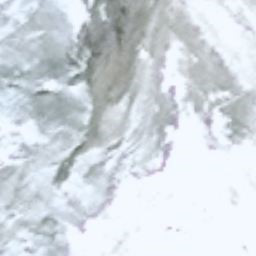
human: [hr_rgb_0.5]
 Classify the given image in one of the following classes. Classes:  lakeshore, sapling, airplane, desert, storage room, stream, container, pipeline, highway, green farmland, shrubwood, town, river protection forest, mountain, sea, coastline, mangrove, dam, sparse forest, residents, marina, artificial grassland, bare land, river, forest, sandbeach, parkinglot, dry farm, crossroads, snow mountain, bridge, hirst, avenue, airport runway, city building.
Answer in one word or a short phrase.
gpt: snow mountain